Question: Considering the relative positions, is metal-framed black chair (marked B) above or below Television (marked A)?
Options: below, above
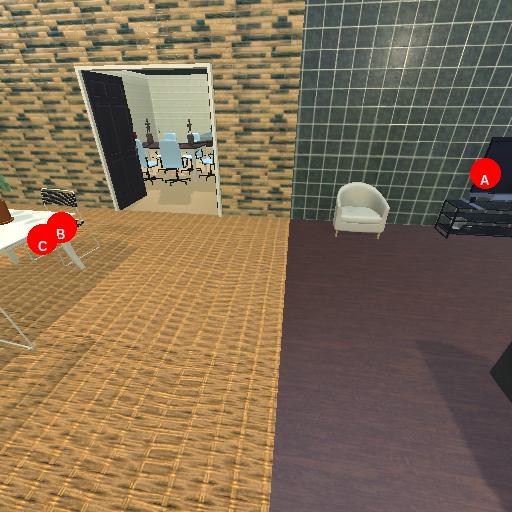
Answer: below